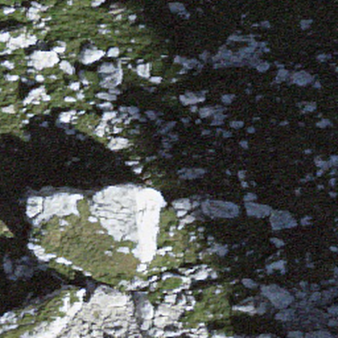
Label: bouldering_area